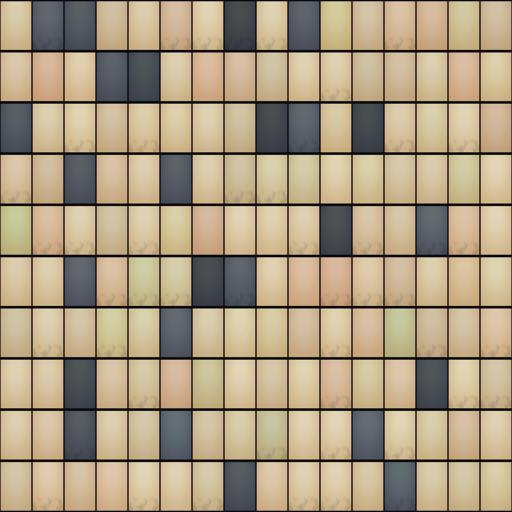
Tags: building facade glass reflective